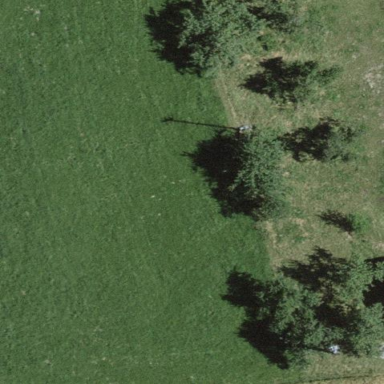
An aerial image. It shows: Orchard.